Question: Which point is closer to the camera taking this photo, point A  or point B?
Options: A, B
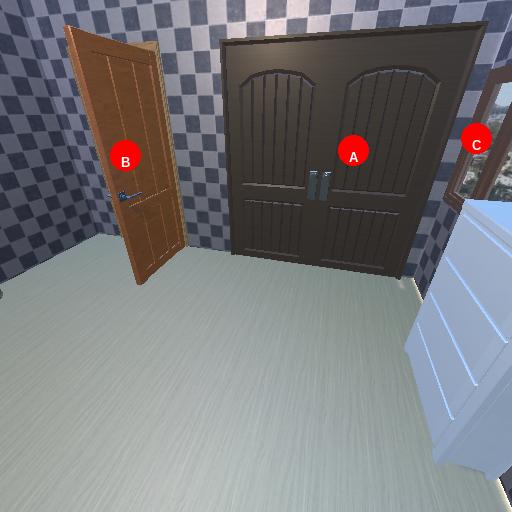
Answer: A